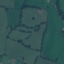
Land use / land cover: Pasture